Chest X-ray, PA view. Patient: 48 years old, sex M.
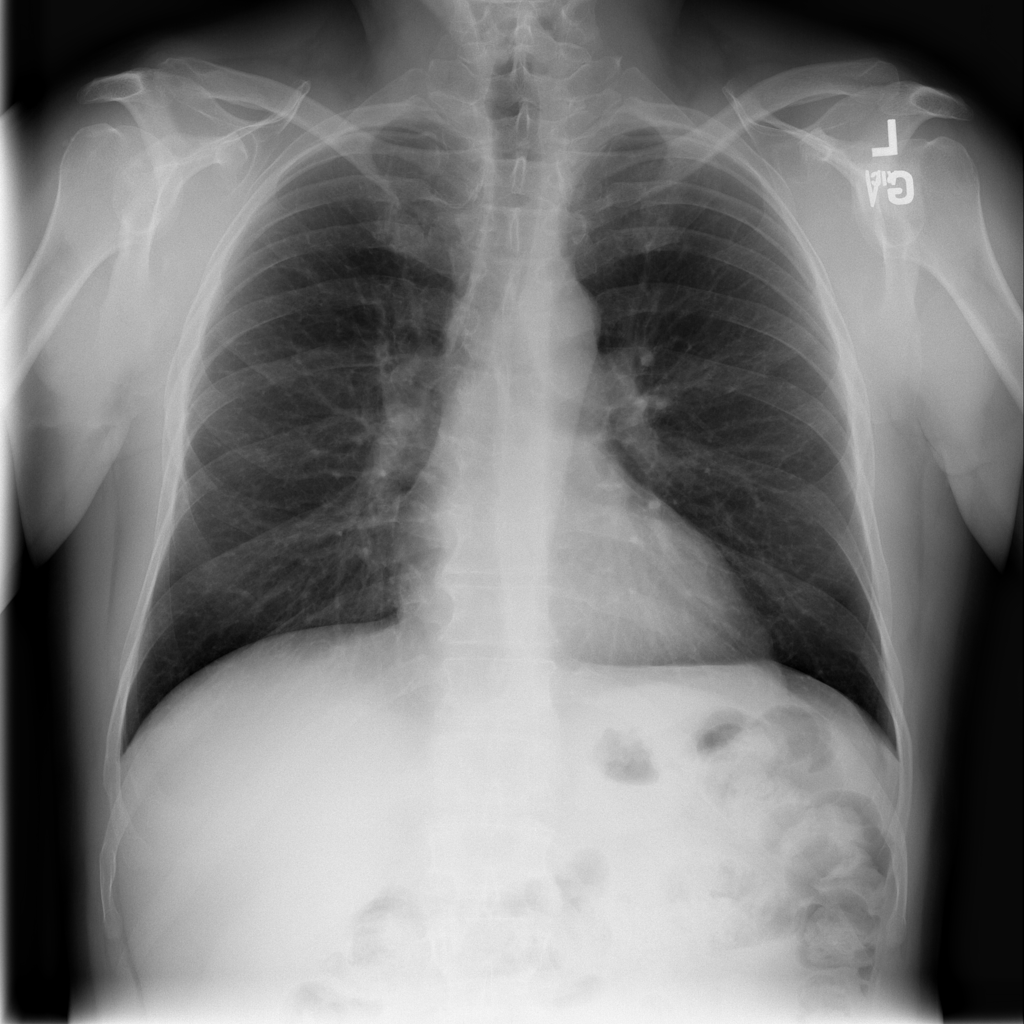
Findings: No Finding